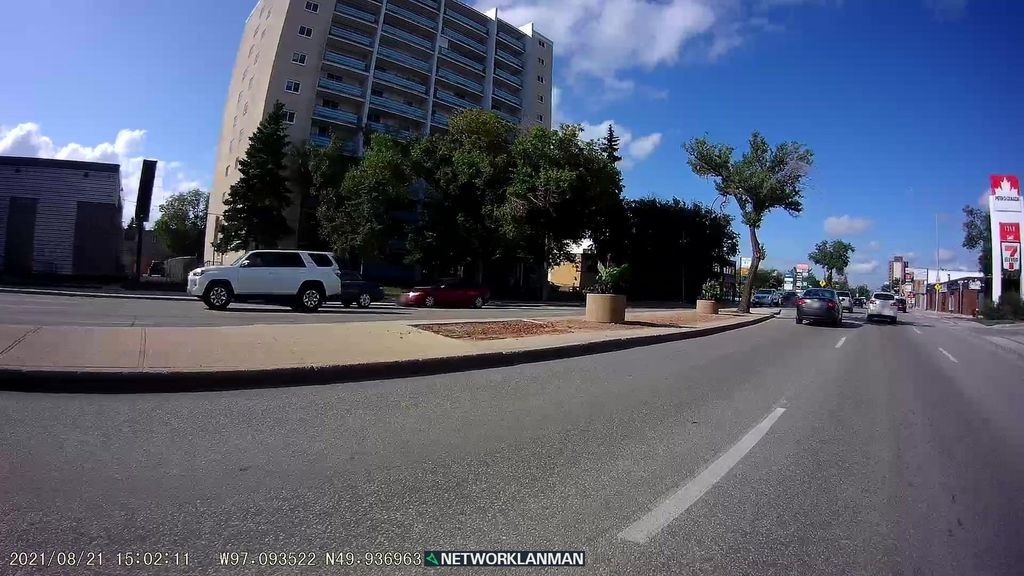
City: winnipeg